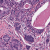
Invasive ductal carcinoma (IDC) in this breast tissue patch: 0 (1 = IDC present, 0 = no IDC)